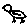
Label: bird